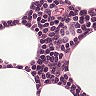
Metastatic tissue present: no